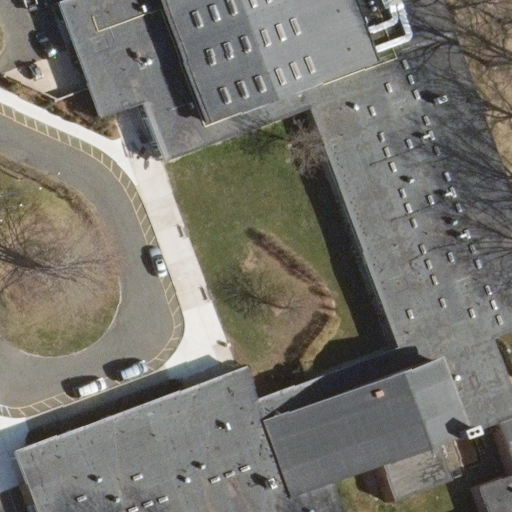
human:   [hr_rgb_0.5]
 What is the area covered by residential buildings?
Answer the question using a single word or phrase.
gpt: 200m2

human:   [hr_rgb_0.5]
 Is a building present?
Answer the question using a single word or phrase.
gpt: yes

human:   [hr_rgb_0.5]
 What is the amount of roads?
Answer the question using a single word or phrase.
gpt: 1

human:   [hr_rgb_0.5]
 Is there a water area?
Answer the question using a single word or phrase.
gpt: no

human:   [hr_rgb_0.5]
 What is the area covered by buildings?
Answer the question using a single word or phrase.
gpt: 200m2

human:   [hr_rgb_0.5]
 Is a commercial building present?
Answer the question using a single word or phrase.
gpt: no

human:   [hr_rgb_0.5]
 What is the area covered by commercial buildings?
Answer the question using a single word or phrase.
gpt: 0m2

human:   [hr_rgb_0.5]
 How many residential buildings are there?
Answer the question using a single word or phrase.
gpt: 1

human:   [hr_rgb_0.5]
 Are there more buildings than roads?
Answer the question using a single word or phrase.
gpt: no

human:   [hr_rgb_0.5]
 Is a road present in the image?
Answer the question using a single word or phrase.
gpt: yes

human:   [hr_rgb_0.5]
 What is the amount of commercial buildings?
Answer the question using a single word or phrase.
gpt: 0

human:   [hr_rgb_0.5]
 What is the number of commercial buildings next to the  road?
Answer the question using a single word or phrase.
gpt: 0

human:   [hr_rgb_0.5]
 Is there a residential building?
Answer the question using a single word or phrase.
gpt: yes

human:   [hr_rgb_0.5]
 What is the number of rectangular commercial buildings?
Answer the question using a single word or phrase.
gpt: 0

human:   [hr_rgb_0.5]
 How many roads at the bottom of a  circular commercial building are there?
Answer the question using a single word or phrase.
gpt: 0

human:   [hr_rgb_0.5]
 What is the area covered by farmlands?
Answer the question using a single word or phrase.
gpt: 0m2

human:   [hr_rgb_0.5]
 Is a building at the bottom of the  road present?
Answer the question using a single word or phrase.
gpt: no

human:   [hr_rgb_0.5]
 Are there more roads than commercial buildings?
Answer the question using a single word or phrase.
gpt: yes

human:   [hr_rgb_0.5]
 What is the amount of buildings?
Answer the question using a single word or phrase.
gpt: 1

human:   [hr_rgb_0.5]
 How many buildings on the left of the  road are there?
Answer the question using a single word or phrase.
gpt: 0

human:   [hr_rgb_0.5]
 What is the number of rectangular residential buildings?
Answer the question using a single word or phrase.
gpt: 0

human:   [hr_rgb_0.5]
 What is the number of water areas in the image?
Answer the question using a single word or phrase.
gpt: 0

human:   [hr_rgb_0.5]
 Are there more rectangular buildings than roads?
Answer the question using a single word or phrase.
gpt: no

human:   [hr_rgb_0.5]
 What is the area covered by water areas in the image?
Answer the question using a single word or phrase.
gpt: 0m2

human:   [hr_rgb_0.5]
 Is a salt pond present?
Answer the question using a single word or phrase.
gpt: no

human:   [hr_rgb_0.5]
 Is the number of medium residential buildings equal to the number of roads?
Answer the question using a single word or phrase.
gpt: yes

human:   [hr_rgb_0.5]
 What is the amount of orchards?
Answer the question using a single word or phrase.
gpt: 0

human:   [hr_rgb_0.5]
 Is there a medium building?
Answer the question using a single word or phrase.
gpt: yes

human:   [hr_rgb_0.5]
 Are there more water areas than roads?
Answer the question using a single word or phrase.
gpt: no

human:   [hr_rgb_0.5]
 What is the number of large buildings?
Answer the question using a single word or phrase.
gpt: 0

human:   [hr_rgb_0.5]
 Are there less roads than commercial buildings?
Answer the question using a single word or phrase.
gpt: no

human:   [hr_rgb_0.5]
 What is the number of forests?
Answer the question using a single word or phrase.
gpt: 0

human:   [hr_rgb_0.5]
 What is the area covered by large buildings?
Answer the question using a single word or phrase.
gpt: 0m2

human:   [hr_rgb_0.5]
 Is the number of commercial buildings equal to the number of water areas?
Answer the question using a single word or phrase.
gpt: yes

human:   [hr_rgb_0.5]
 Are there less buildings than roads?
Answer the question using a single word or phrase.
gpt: no

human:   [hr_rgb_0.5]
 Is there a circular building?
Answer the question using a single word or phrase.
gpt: no

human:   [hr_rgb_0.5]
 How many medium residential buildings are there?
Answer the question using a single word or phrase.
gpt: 1

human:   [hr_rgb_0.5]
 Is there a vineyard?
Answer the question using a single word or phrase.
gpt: no

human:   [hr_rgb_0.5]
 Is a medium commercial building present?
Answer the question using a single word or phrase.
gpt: no

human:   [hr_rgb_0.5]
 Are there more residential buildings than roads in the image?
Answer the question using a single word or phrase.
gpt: no

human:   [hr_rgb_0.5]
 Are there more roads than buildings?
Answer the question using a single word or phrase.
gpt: no

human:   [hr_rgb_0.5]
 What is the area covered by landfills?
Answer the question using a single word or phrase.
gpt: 0m2

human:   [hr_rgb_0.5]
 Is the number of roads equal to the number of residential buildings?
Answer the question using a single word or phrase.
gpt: yes

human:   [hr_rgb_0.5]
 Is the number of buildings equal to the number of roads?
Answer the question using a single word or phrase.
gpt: yes

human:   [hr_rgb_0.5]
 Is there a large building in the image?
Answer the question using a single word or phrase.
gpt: no

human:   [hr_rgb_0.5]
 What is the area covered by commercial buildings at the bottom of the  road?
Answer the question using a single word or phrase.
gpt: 0m2

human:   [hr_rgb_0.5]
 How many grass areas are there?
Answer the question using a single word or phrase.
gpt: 0

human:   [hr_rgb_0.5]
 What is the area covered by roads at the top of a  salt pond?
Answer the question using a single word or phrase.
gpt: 0m2

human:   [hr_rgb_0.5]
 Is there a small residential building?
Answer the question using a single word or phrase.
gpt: no

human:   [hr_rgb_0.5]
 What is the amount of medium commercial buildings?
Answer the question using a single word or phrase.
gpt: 0

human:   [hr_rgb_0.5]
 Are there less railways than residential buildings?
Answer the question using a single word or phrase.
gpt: yes

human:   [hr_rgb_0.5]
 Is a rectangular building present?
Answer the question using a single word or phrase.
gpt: no

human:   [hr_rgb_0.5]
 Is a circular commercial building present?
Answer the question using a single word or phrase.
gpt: no

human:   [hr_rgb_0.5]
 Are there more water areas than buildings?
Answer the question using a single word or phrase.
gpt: no

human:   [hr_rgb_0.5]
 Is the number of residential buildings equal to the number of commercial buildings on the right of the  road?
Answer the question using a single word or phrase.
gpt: no

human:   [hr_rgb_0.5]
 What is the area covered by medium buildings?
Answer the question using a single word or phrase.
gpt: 200m2

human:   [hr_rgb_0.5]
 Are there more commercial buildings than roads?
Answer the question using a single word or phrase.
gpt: no

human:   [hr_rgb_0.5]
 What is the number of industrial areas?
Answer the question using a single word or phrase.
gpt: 0

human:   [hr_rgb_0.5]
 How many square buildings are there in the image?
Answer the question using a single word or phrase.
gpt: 0

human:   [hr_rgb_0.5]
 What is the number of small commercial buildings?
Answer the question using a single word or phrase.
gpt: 0

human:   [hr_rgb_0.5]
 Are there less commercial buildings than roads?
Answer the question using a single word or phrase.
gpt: yes

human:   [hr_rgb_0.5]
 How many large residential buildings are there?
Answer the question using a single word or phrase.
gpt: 0

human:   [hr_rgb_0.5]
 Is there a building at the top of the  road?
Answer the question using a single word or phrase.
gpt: no

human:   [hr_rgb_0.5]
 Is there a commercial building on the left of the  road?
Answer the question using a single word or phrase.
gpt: no